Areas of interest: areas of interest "Park and greenspace"
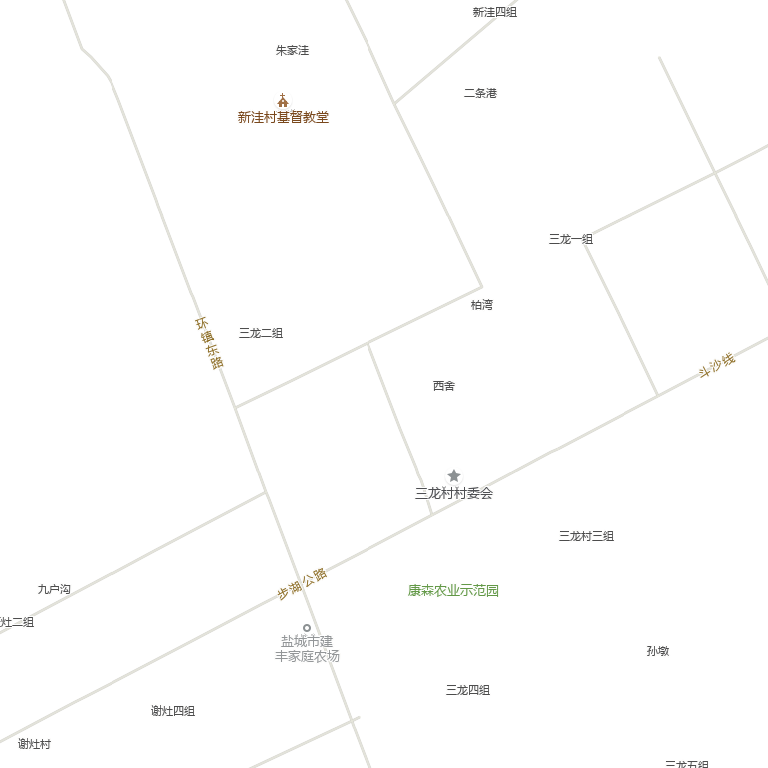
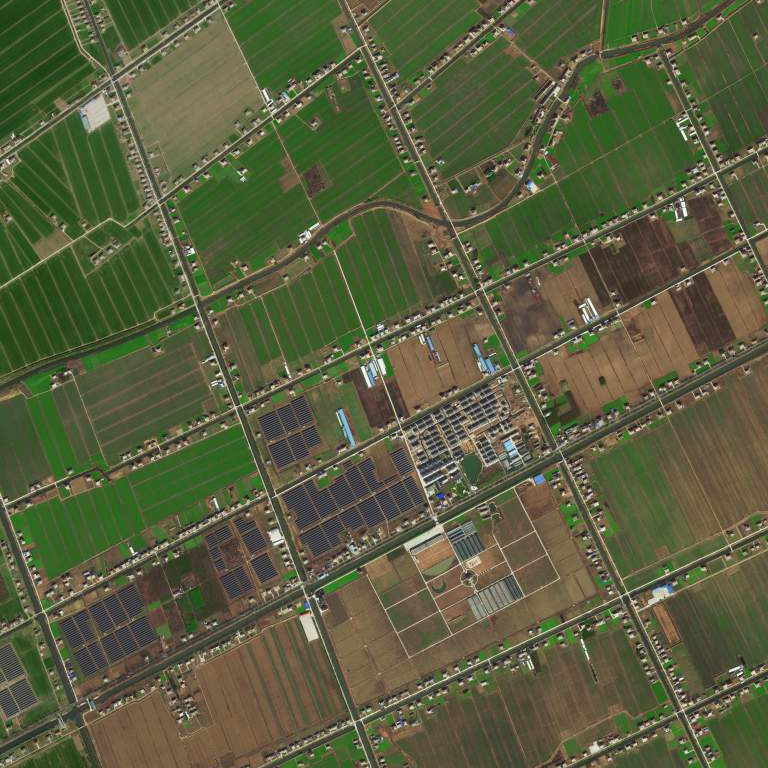